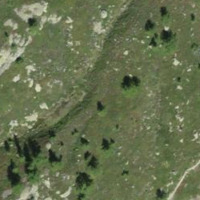
EUNIS habitat code: 23
Species observed at this site:
Arnica montana